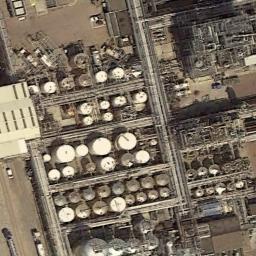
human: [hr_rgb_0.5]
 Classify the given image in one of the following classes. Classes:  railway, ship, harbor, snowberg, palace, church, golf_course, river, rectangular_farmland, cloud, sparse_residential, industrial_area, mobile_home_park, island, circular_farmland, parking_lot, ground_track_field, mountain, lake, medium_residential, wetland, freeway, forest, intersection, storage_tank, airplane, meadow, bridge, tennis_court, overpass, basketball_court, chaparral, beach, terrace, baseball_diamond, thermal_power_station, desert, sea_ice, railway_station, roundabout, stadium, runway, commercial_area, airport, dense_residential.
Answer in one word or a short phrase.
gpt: storage_tank